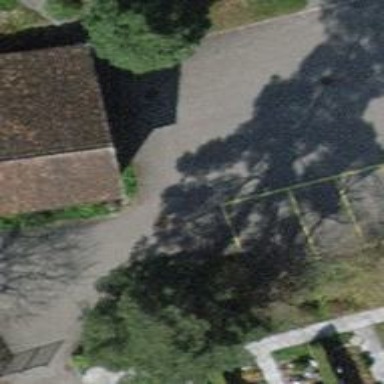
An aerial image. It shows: Paved footway.